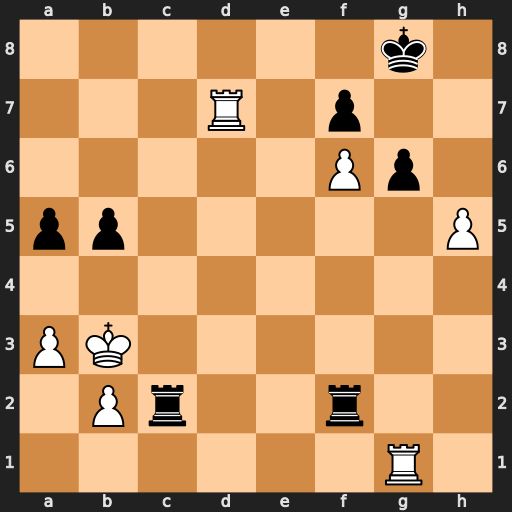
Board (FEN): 6k1/3R1p2/5Pp1/pp5P/8/PK6/1Pr2r2/6R1
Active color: w
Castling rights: -
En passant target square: -
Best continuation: Rd8+ Kh7 hxg6+ fxg6 Rh1+ Rh2 Rxh2+ Rxh2 f7